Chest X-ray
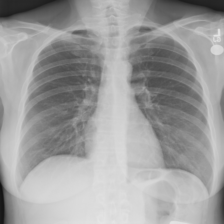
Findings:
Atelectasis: negative
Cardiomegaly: negative
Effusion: negative
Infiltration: negative
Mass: negative
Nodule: negative
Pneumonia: negative
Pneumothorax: negative
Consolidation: negative
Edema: negative
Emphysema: negative
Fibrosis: negative
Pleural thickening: negative
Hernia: negative